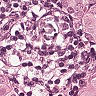
Metastatic tissue present: yes